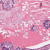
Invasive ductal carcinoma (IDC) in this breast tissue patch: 1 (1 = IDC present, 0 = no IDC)